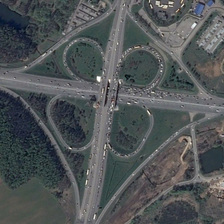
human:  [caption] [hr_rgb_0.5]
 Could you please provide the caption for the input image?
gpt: many green plants are near a viaduct with many cars running .

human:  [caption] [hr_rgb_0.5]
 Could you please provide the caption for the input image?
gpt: many green plants are near a viaduct with many cars running .

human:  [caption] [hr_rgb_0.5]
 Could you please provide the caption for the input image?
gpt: many green plants are near a viaduct with many cars running .

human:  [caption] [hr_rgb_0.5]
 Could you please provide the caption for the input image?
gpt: many green plants are near a viaduct with many cars running .

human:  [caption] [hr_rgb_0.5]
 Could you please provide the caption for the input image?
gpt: many green plants are near a viaduct with many cars running .